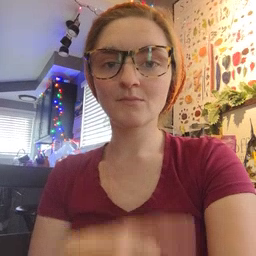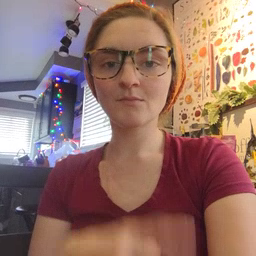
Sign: milk